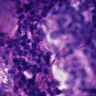
Metastatic tissue present: no